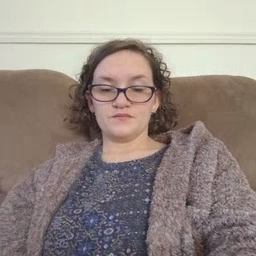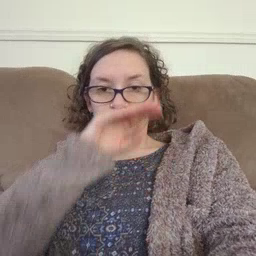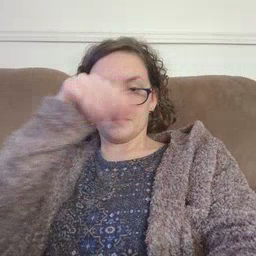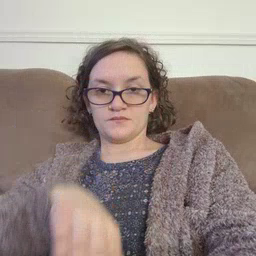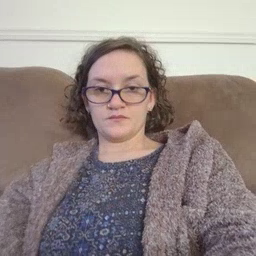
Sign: elephant